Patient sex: M
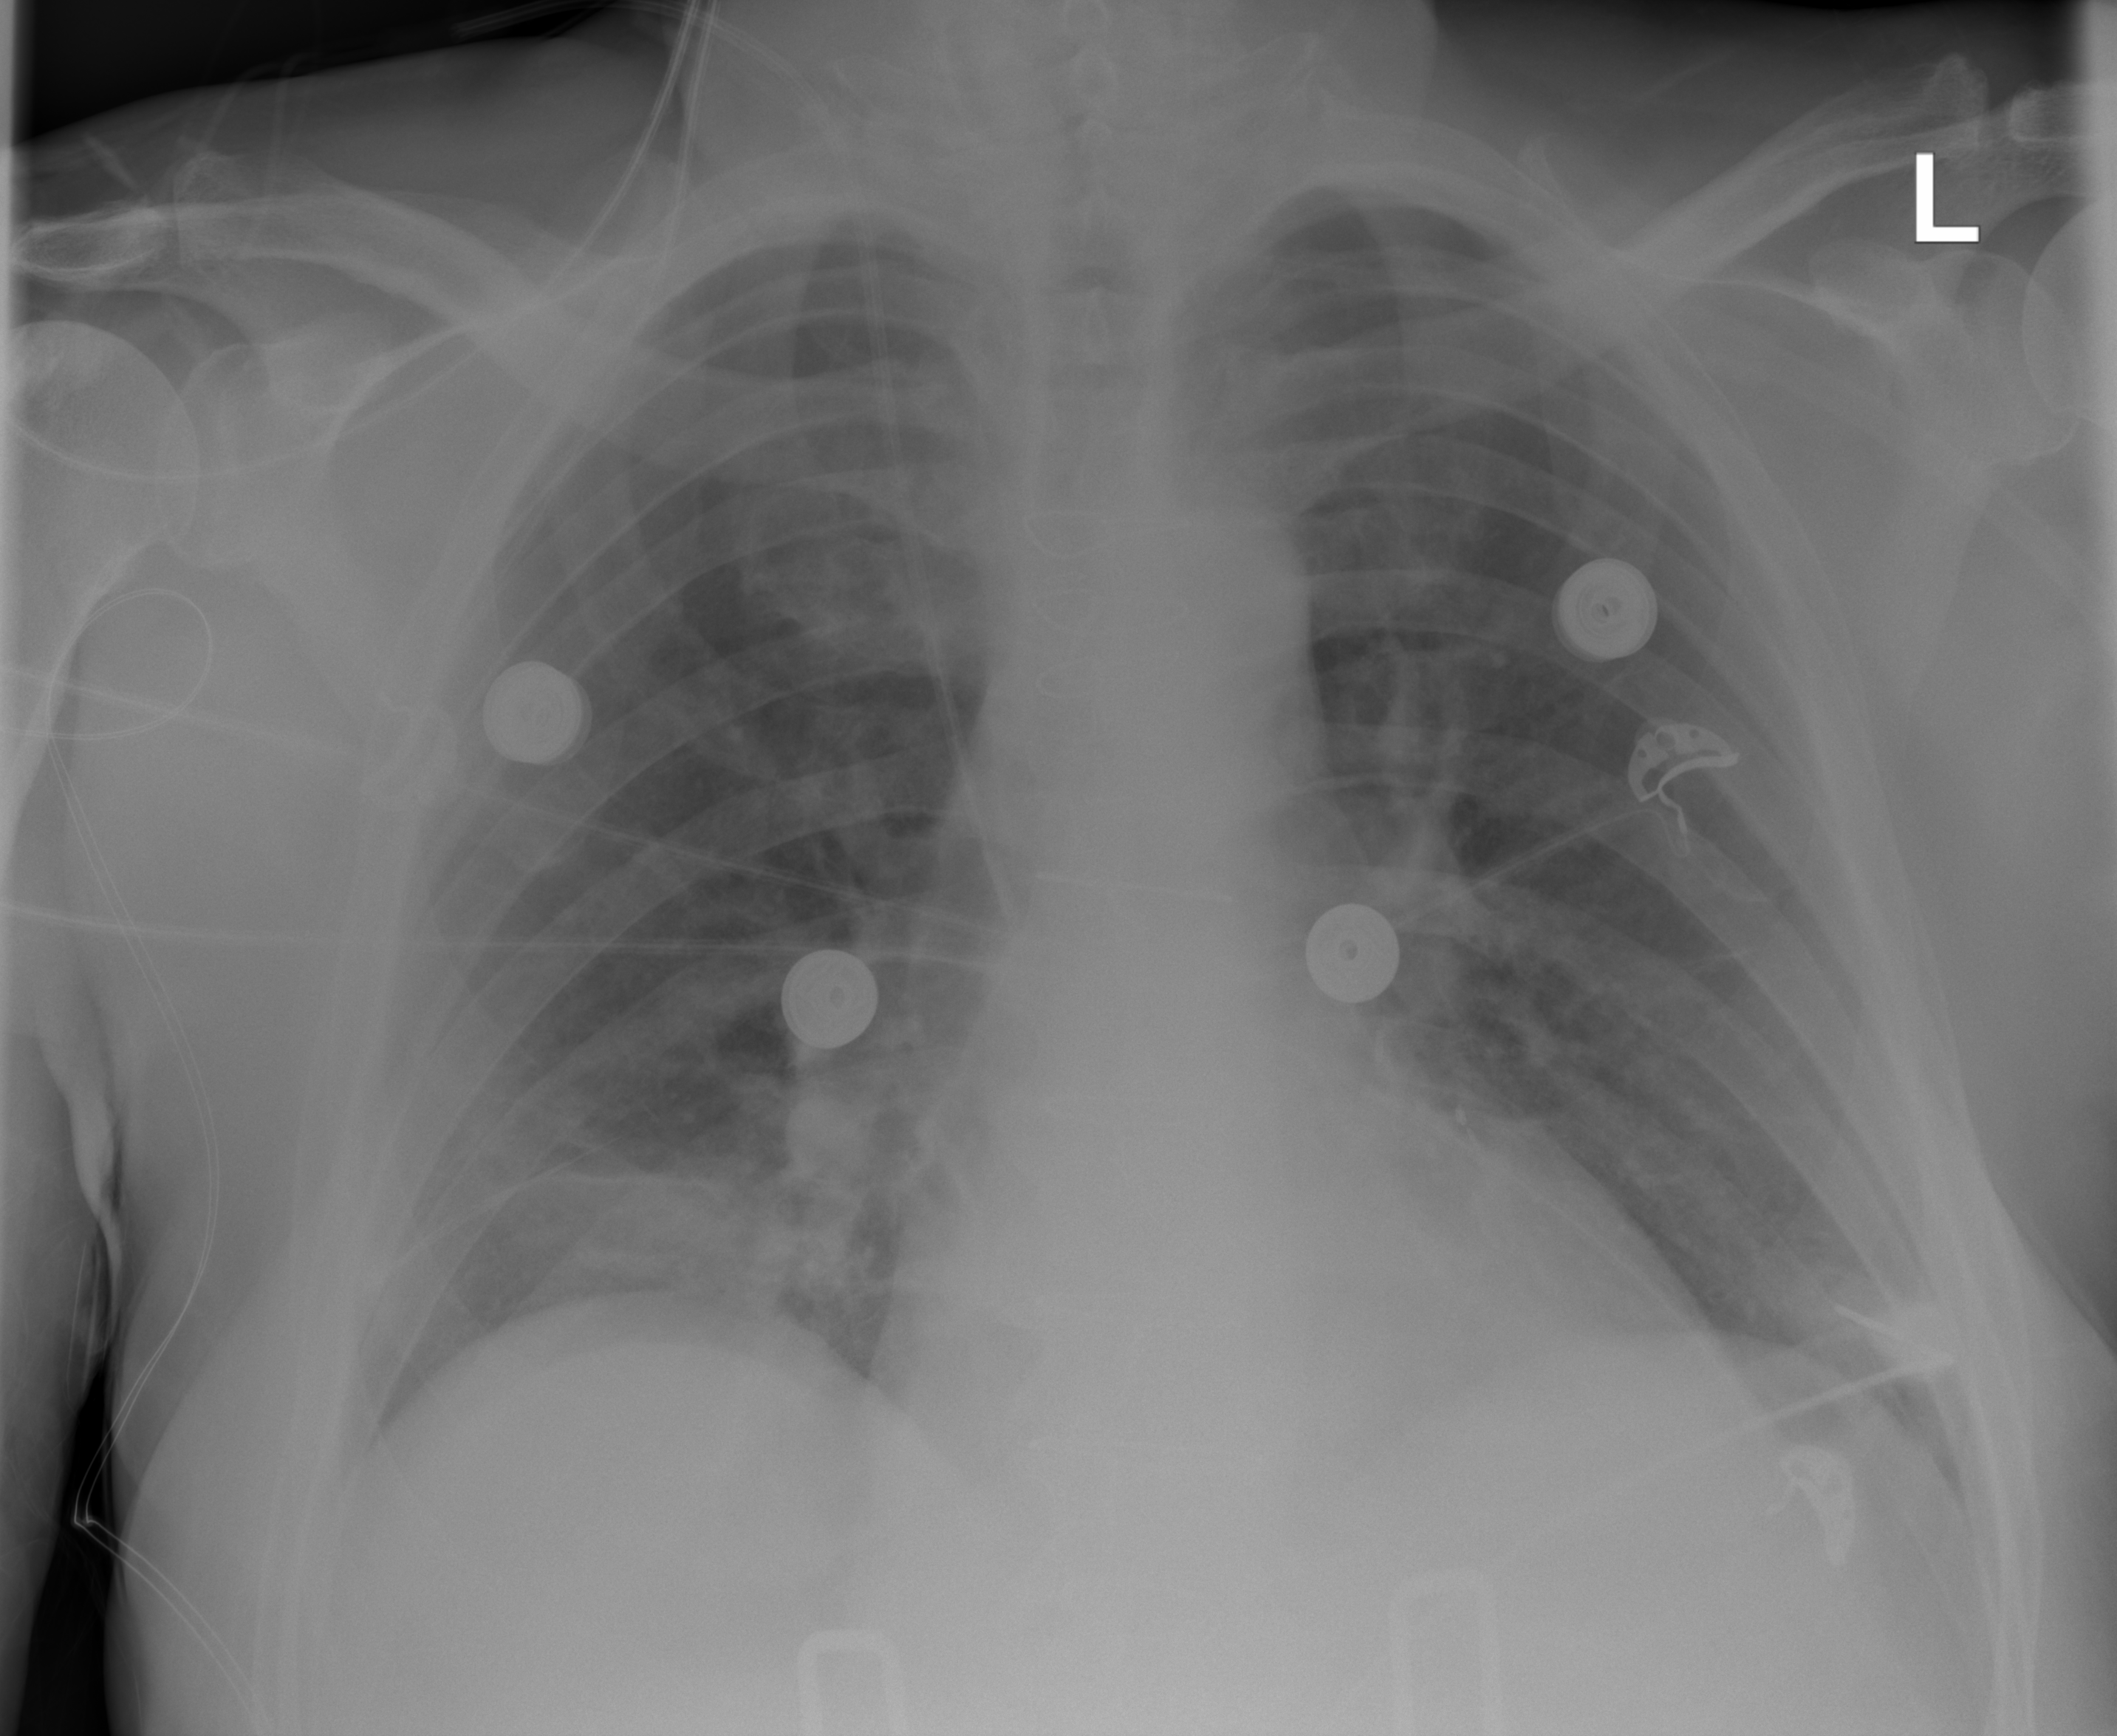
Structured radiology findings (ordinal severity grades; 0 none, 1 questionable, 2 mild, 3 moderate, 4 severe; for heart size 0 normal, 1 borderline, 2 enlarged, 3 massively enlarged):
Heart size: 2
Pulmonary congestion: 1
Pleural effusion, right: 1
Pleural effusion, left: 0
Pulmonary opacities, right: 2
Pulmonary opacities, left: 0
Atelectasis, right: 2
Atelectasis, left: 0